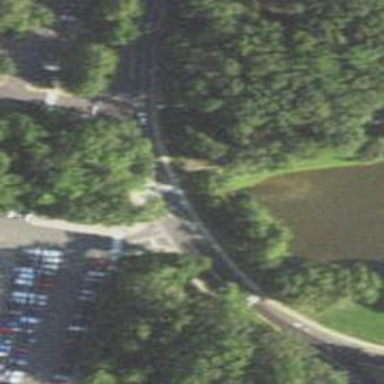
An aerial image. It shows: Shared footway and cycleway.